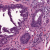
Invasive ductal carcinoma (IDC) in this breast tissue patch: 1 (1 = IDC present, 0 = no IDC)